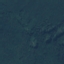
Label: Forest